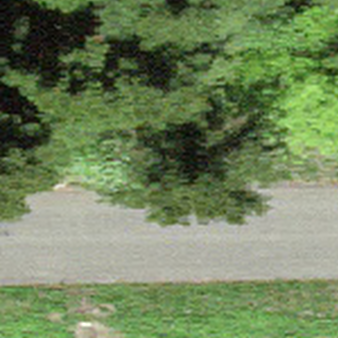
Label: other